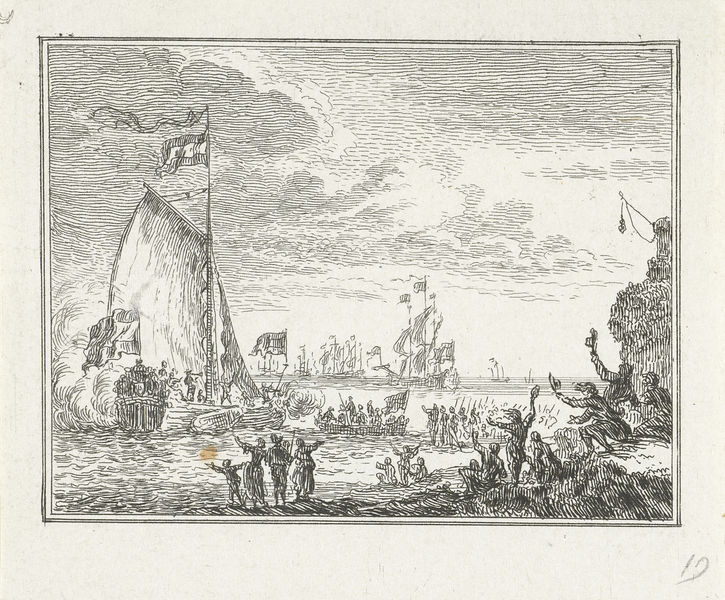
Titel: Aankomst van Willibrordus, 691, en Bonifatius in Dokkum gedood
Künstler: Simon Fokke
Standort: Amsterdam
Institution: Rijksmuseum
Schlagwörter: himmel, mann, meer, wasser, weiß, wolken, frauen, menschen, see, ufer, frau, hut, hüte, männer, schwarz, skizze, zeichnung, wind, boot, boote, kinder, schiff, schiffe, segel, segelschiffe, wellen, fahnen, fahne, segelschiff, hafen, masten, wehen, striche, abschied, radierung, wimpel, regatta, flaggen, abreise, ankunft, flotte, winken, verabschiedung, s